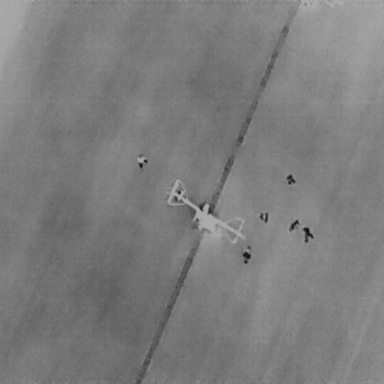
There are six People in the infrared image.